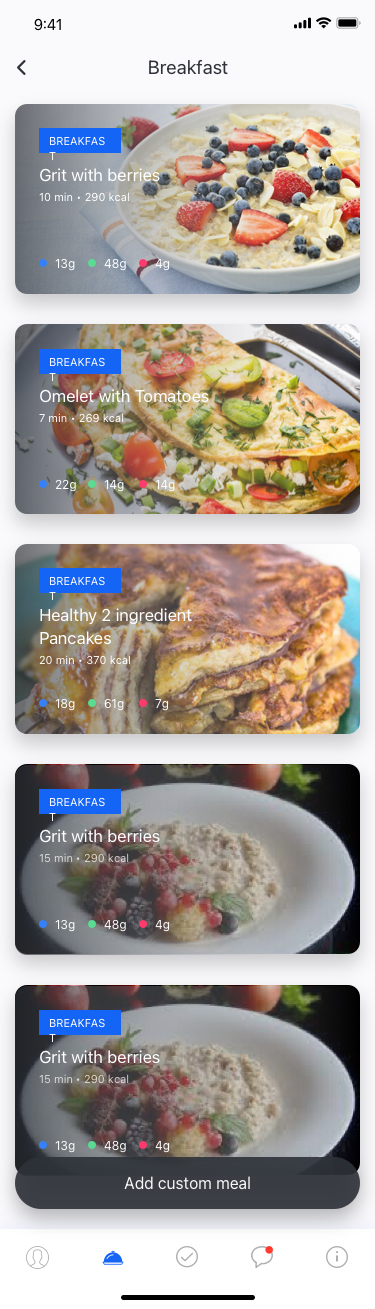
Text in this UI design:
Breakfast
Grit with berries
10 min • 290 kcal
13g
48g
4g
Omelet with Tomatoes
7 min • 269 kcal
22g
14g
14g
Healthy 2 ingredient Pancakes
20 min • 370 kcal
18g
61g
7g
Grit with berries
15 min • 290 kcal
13g
48g
4g
Grit with berries
15 min • 290 kcal
13g
48g
4g